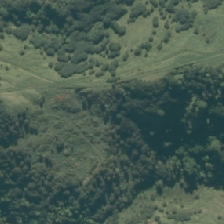
Land cover: manuka_kanuka